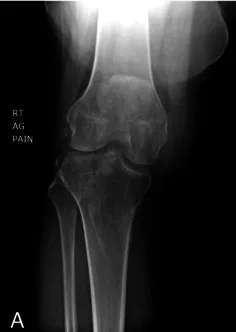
An anteroposterior.
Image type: radiology (x_ray)